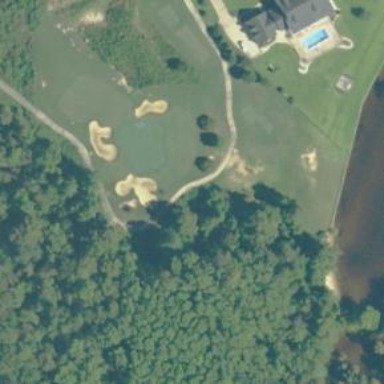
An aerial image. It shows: View of golf hole.